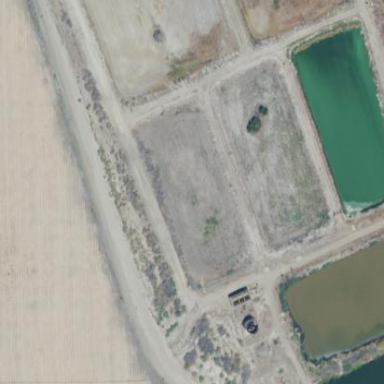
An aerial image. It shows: Reservoir of water at wastewater plant.